Aerial crown-view tile of a tropical tree (Barro Colorado Island, Panama), acquired 20250818:
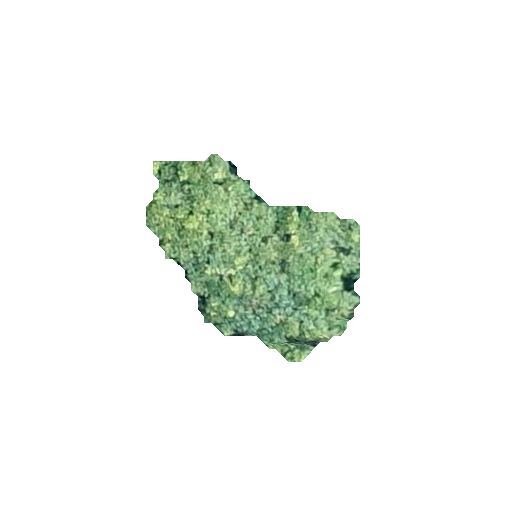
Species: Protium stevensonii
GBIF accepted scientific name: Tetragastris panamensis
Crown area: 39.428 m²